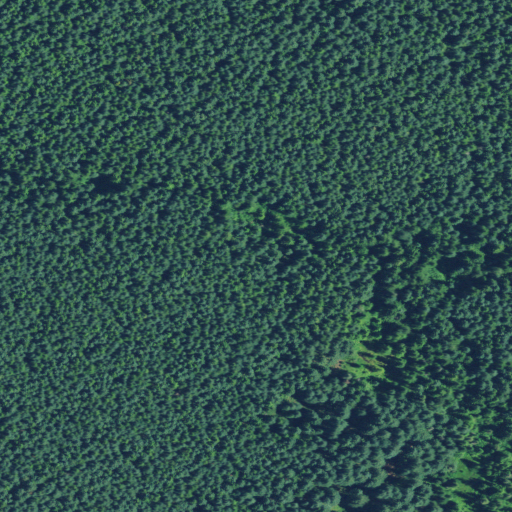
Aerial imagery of plain(s) in Oregon named Benson Plateau containing only evergreen forest